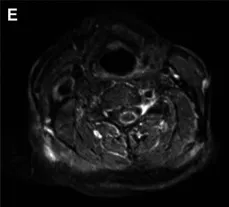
Contrast-enhanced T1WI images were acquired as well.
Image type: radiology (mri)